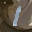
Label: 1